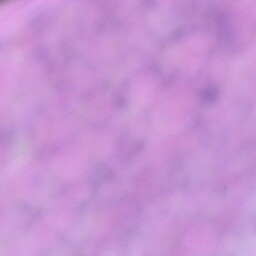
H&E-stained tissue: Cervix